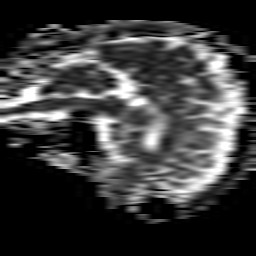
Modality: ADC
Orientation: sagittal
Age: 60
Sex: female
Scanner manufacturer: philips
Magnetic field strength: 1.5 T
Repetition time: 4.806 s
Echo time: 0.07764 s